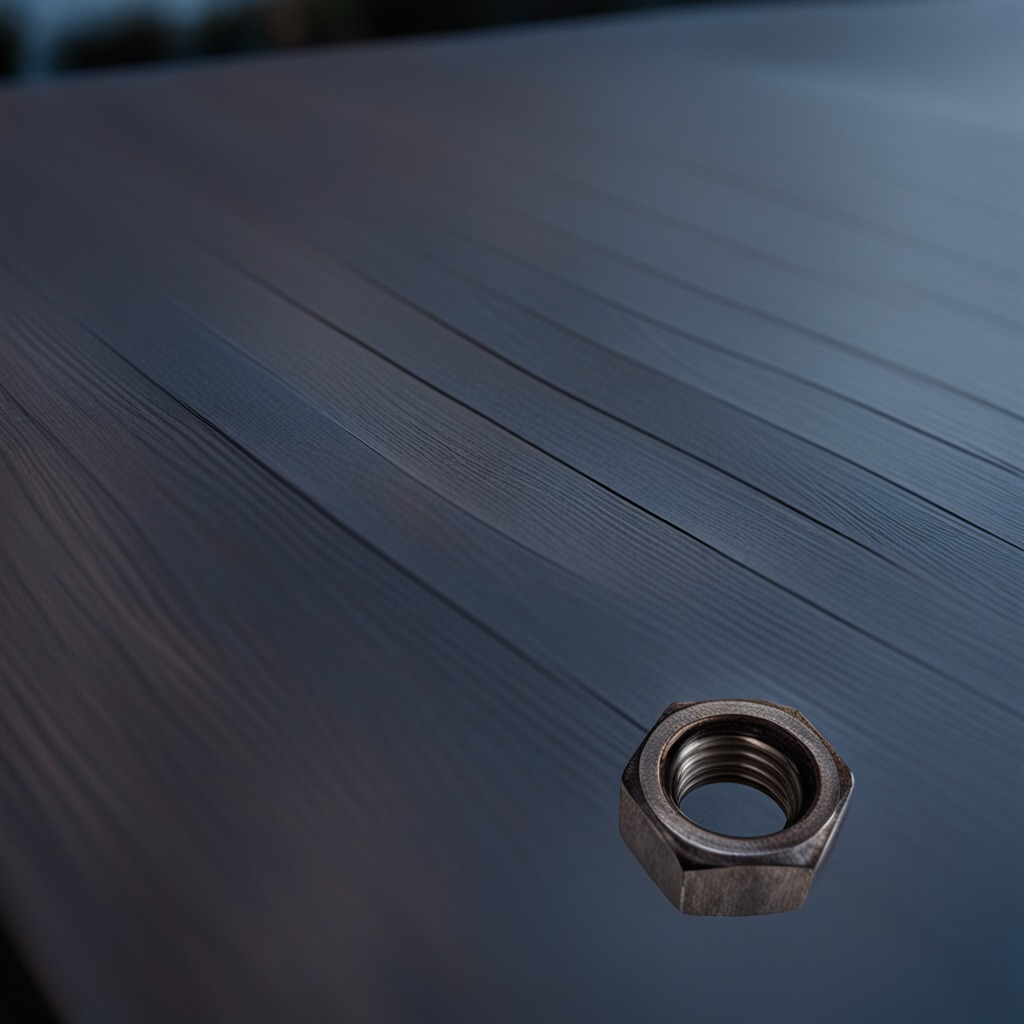
A metal nut is lying on the table.